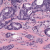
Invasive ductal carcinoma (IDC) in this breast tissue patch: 1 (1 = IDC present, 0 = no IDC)